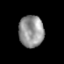
Tissue: prostate
Cell type: T cells
Senescence score: 0.3191
Nuclear area (px): 770
Mean DAPI intensity: 149.438